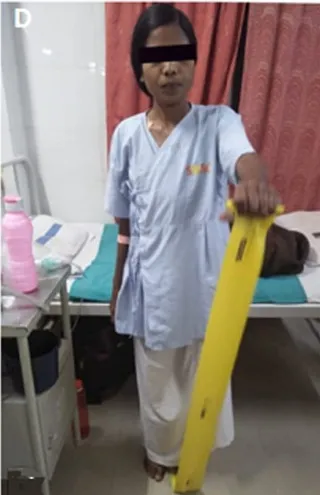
Patient is performing strength training with Thera band.
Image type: medical_photograph (other_medical_photograph)